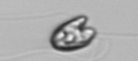
Label: flagellate_morphotype1